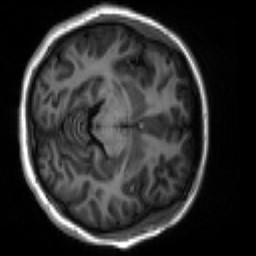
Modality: T1w
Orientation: axial
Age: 18
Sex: female
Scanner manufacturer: siemens
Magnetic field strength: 3 T
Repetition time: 2.3 s
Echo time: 0.00267 s